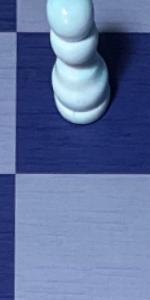
Label: Empty